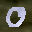
Label: 0